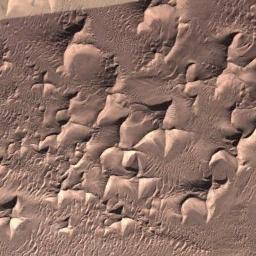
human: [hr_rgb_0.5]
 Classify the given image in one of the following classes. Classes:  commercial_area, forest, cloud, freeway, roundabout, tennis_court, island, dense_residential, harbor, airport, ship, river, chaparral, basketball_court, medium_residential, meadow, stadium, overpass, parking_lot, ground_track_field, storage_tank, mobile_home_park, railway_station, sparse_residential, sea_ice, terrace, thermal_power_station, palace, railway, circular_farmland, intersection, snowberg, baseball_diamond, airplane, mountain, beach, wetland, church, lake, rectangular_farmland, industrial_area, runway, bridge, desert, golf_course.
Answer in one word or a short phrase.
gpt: desert